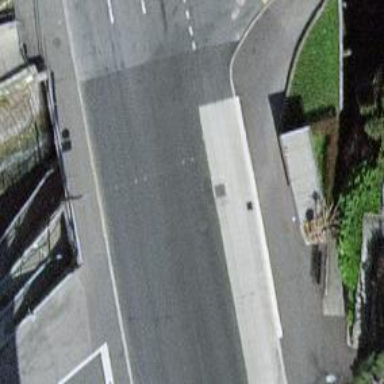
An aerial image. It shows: Trolleybus stop position for public transport.